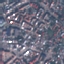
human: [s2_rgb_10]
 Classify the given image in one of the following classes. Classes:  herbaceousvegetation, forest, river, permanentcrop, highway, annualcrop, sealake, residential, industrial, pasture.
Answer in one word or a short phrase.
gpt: Residential